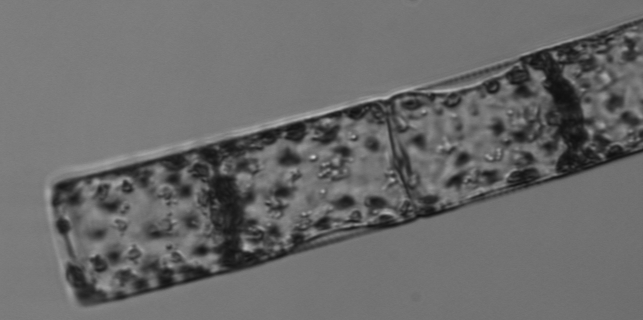
Label: Guinardia_flaccida